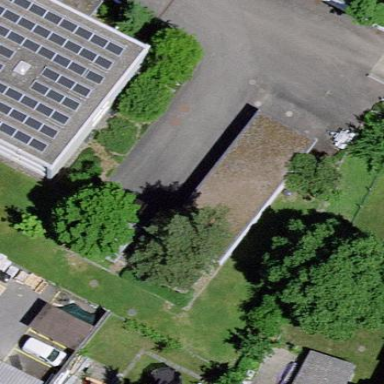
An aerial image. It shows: View of roof of building.